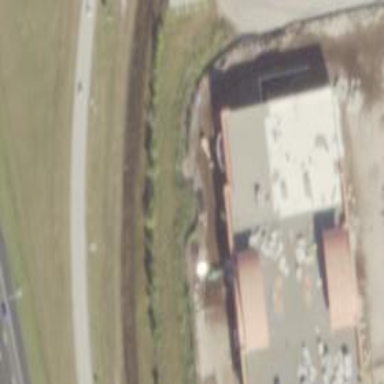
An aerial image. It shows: Building housing furniture shop.